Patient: sex M, age 75
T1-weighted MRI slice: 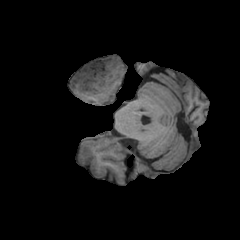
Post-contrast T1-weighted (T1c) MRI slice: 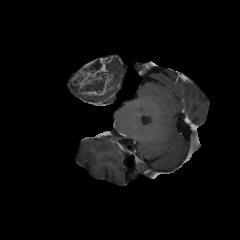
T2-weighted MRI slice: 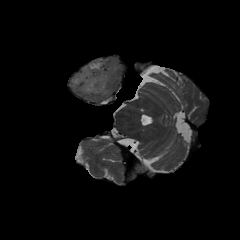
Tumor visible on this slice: yes
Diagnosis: Glioblastoma, IDH-wildtype
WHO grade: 4